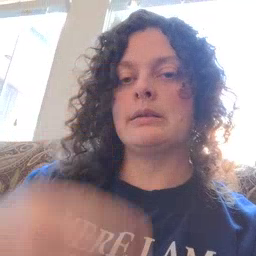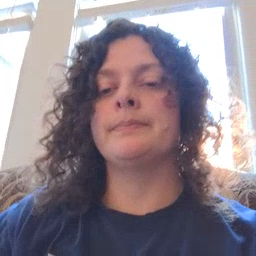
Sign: think